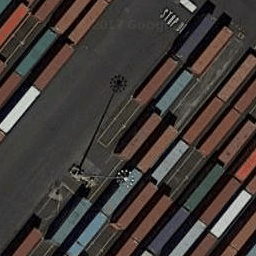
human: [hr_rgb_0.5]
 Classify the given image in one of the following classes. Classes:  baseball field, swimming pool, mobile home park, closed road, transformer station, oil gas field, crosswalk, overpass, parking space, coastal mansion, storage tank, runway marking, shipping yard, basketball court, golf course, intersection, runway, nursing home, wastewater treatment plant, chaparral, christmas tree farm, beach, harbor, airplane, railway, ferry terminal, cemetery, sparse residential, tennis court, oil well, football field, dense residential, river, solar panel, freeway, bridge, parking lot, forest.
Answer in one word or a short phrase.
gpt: shipping yard